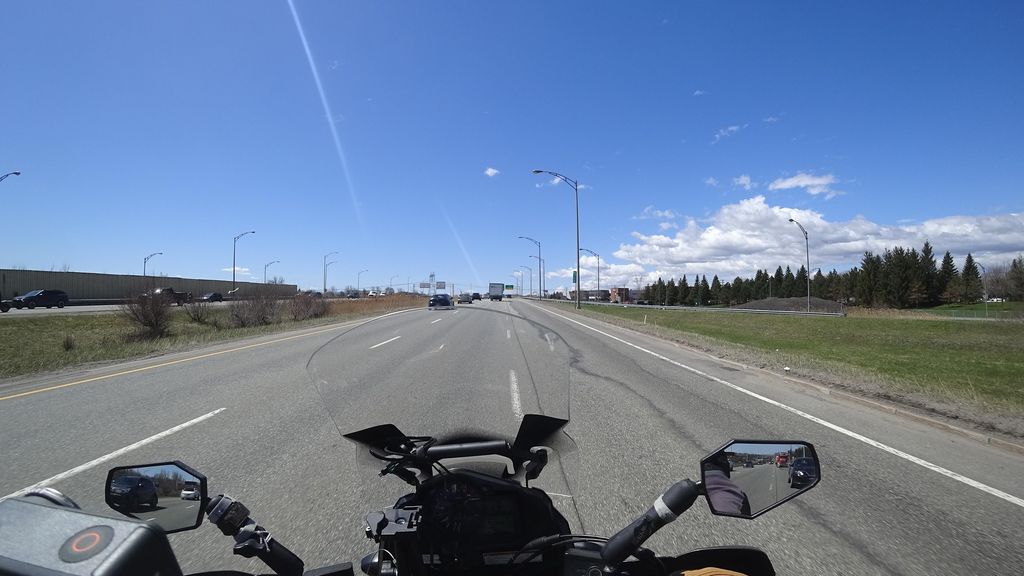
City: quebec_city